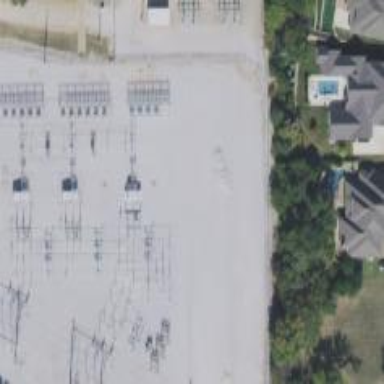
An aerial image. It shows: Power substation.